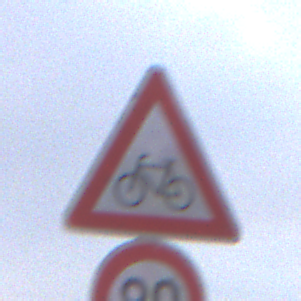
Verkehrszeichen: RadverkehrRechts
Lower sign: Geschwindigkeit80
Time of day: SunriseSunset
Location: Outdoor (Beach)
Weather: Overcast
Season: NotSpecified
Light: Natural